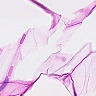
Metastatic tissue present: no